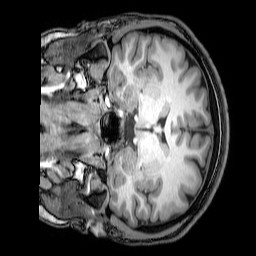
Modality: T1w
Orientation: coronal
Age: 20
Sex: male